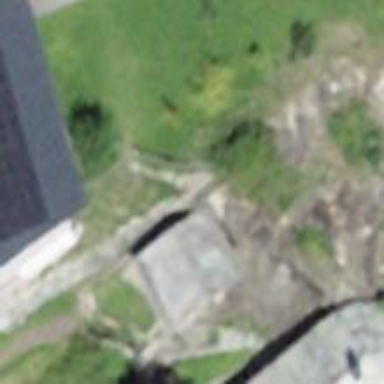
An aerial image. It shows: Retaining wall.